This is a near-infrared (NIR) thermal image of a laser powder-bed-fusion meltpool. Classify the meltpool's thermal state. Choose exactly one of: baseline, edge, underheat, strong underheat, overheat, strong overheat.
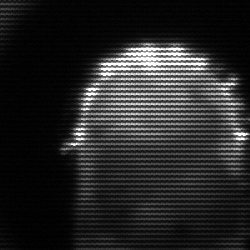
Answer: baseline